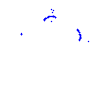
Particle: proton